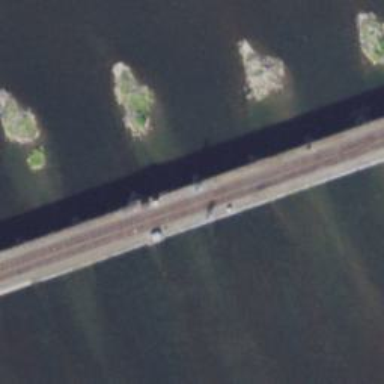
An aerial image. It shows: Arch bridge carrying rail tracks.